Question: I need get network info on the Mac from terminal prompt, in linux I usually get this
info by profiles

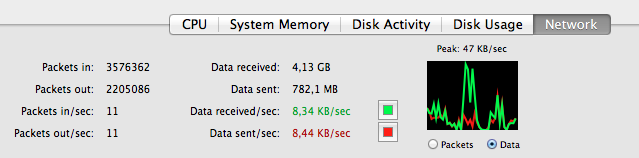
Answer: Thanks to @doon,
Here is the solution
'''
netstat -ib | grep -e "en1" -m 1 | awk '{print $10}'
'''